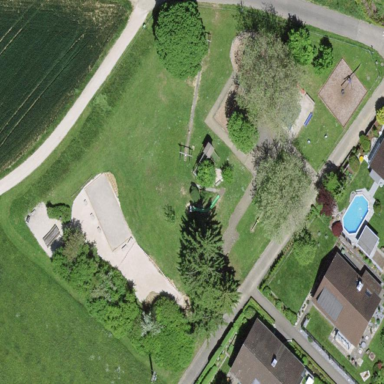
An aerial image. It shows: Playground area for leisure land.